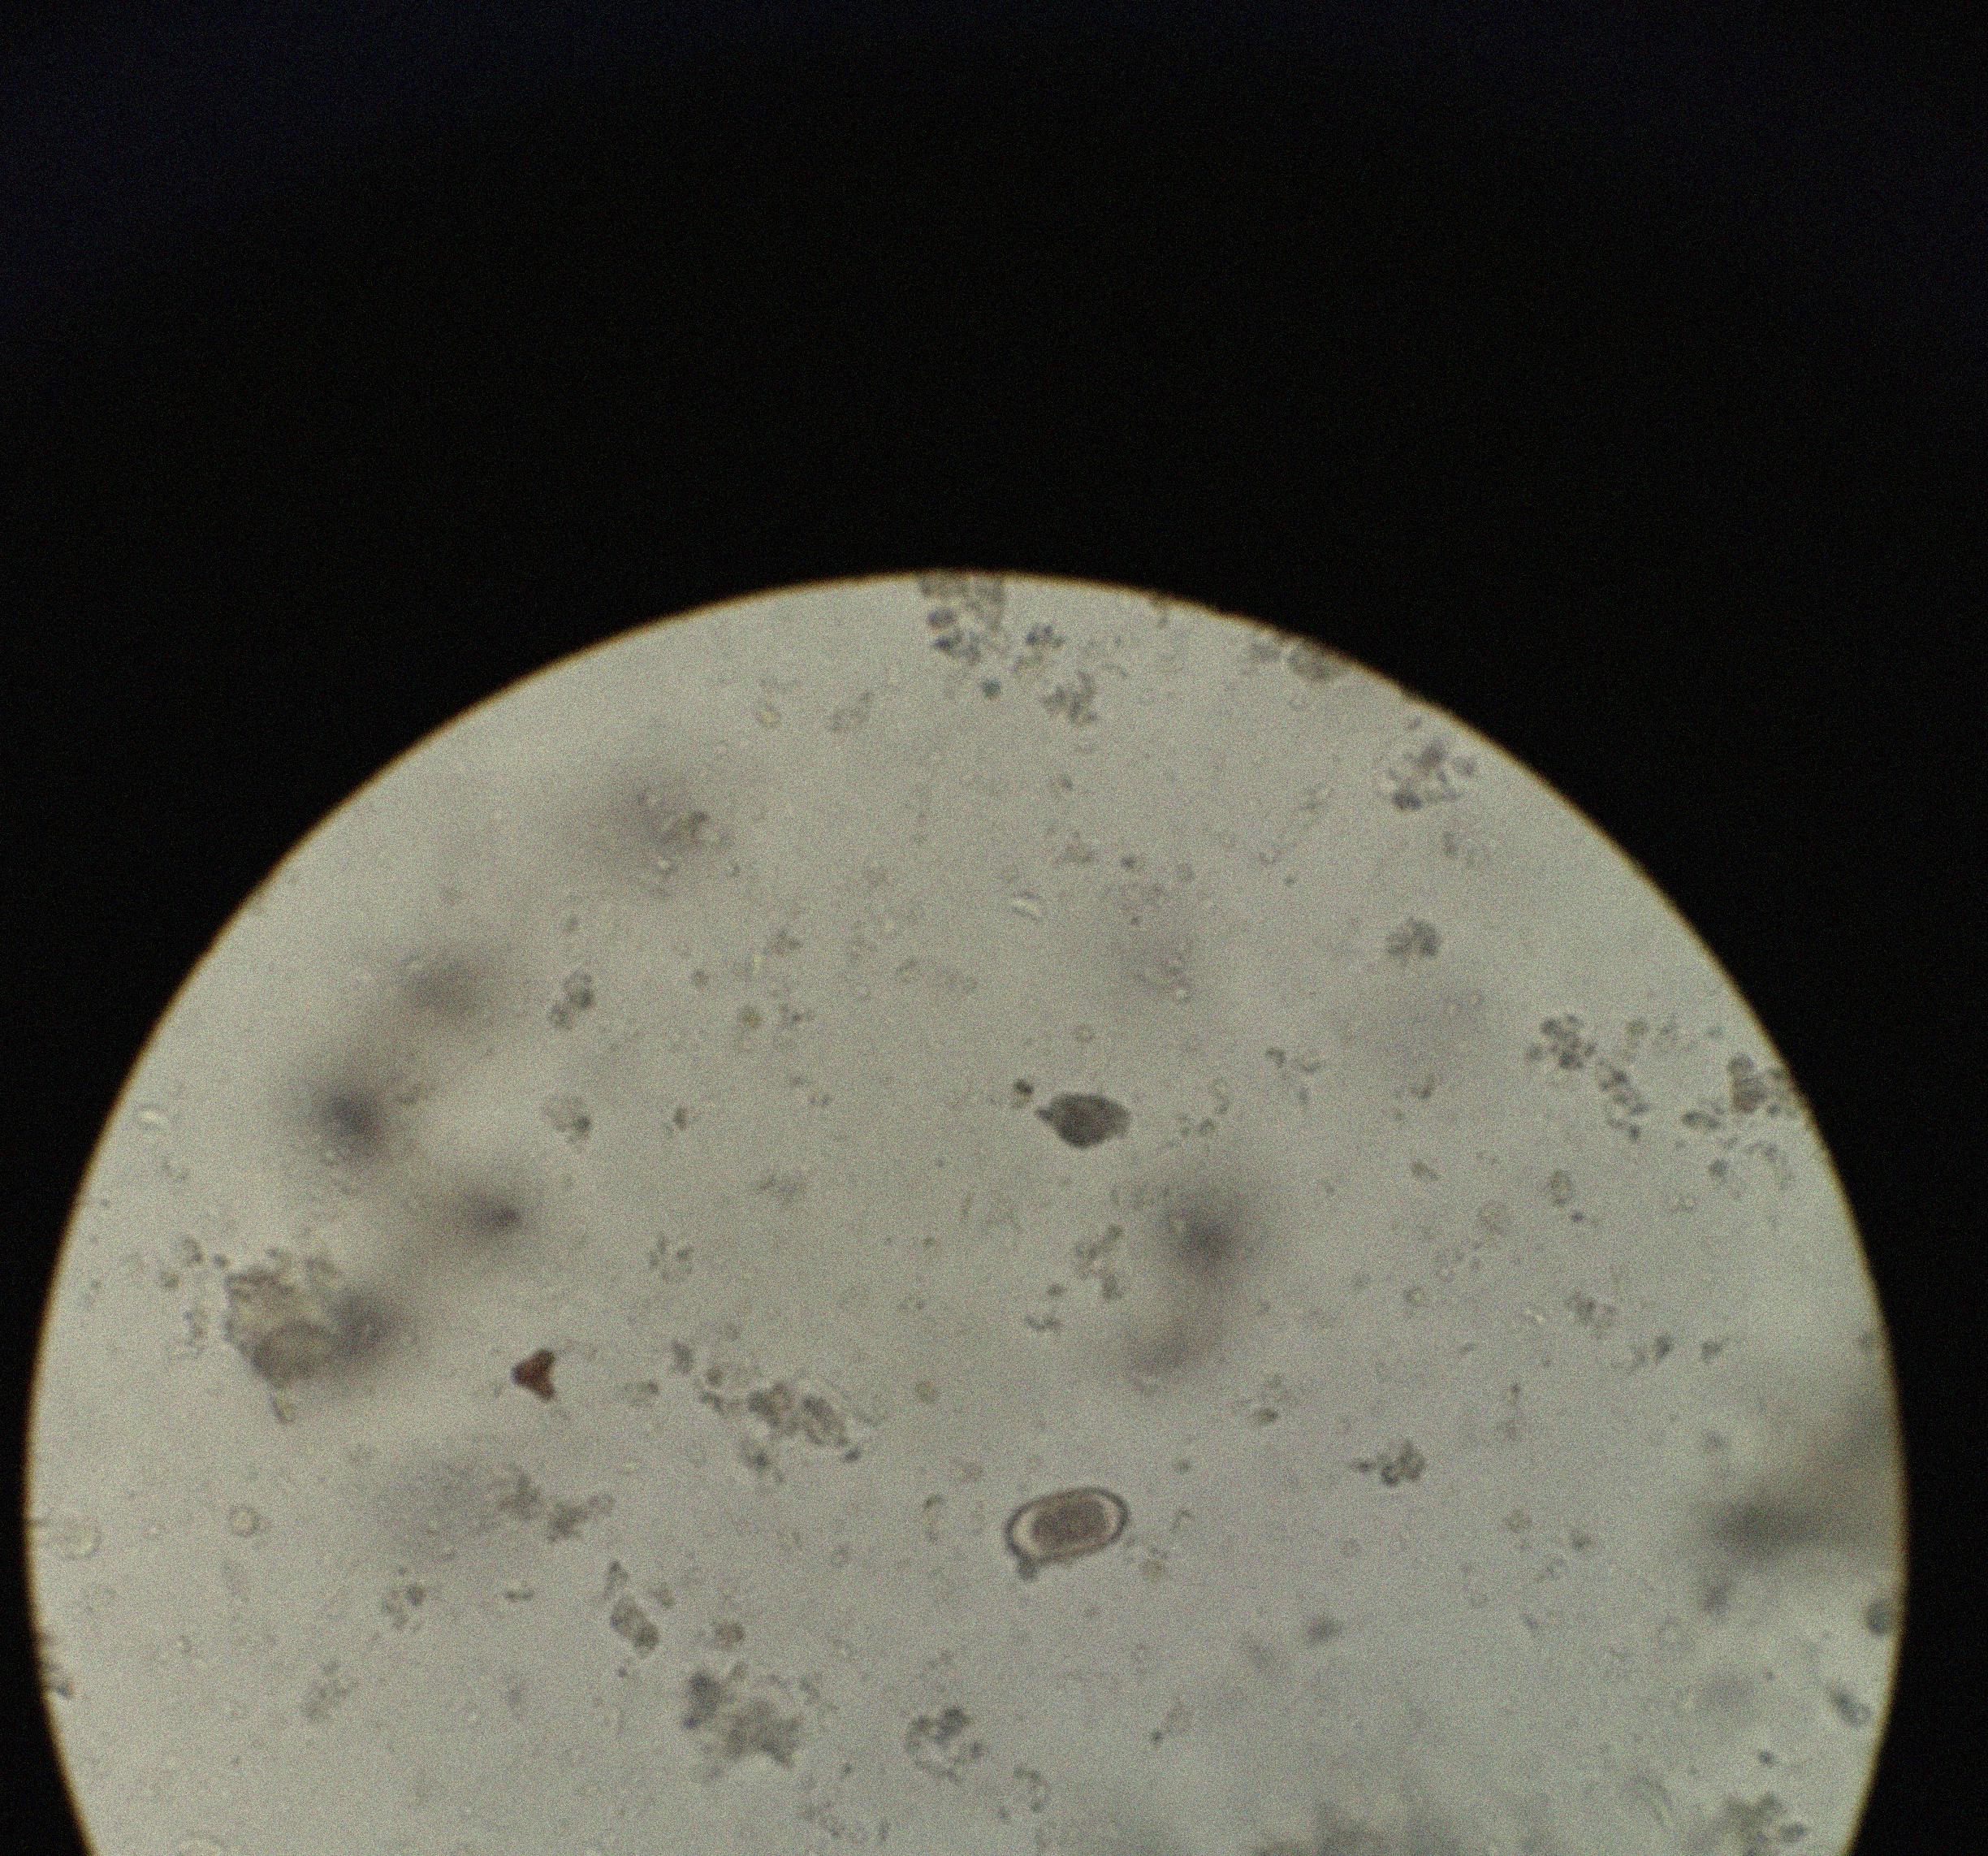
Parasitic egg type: Capillaria philippinensis